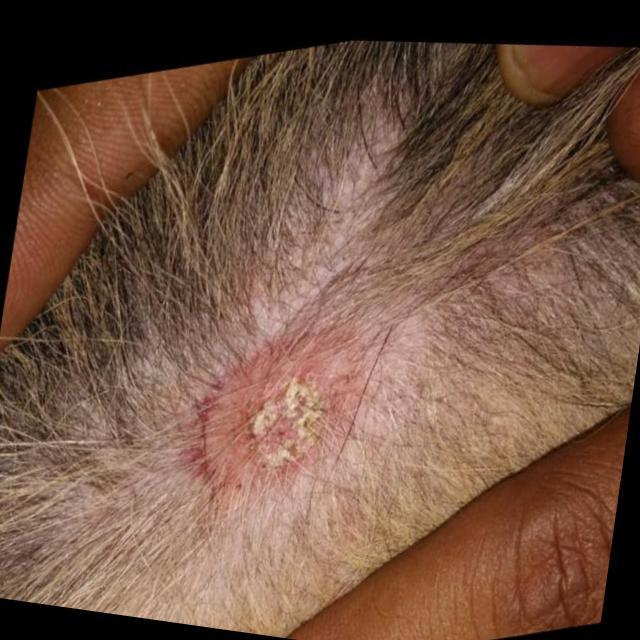
Canine ringworm (Dermatophytosis) — fungal infection caused by Microsporum or Trichophyton. Presents with circular alopecia, scaling, crusting, and broken hairs.